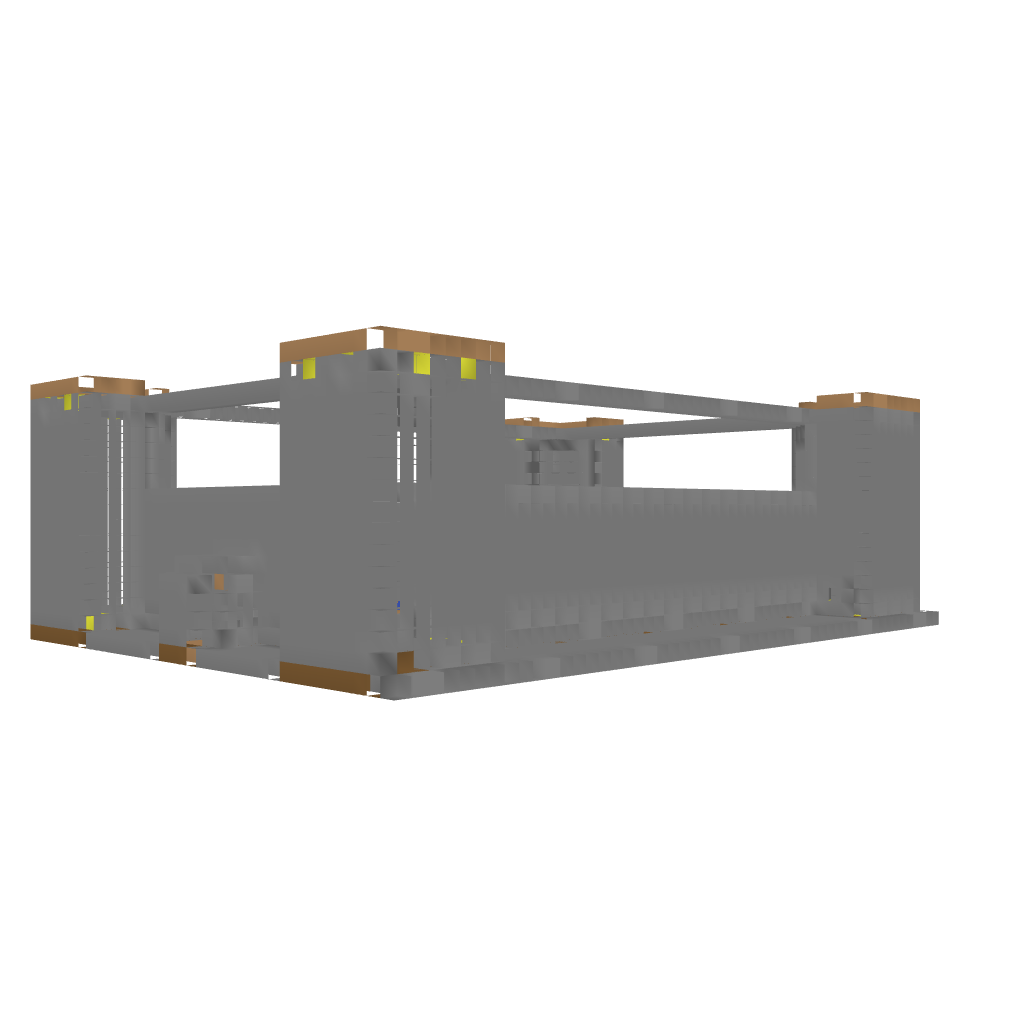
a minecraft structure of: castle-af-lol high quality